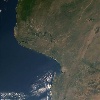
Label: land